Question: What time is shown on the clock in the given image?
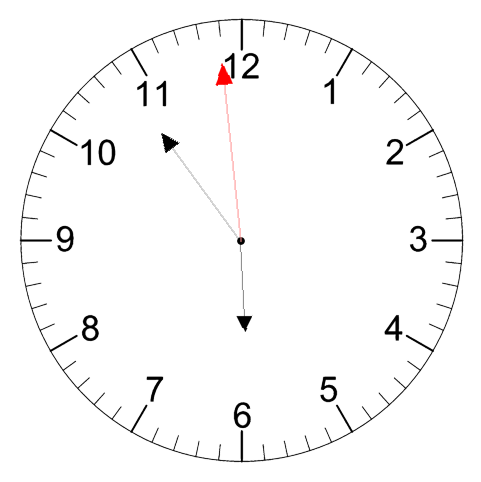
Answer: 05:53:59